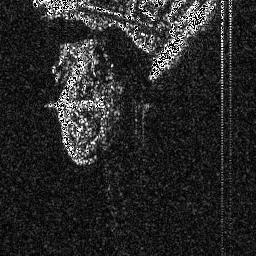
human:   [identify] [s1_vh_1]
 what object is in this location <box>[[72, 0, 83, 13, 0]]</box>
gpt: <ref>1 medium ship at the top right</ref>

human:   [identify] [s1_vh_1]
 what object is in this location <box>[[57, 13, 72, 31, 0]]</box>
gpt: <ref>1 medium ship at the top</ref>